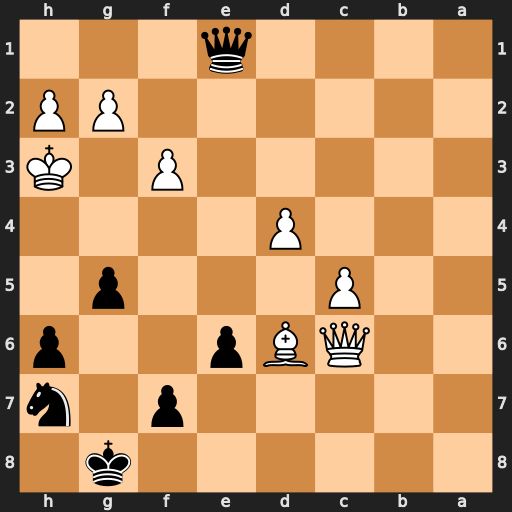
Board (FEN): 6k1/5p1n/2QBp2p/2P3p1/3P4/5P1K/6PP/4q3
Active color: b
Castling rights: -
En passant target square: -
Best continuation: Qh4#